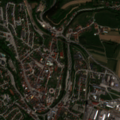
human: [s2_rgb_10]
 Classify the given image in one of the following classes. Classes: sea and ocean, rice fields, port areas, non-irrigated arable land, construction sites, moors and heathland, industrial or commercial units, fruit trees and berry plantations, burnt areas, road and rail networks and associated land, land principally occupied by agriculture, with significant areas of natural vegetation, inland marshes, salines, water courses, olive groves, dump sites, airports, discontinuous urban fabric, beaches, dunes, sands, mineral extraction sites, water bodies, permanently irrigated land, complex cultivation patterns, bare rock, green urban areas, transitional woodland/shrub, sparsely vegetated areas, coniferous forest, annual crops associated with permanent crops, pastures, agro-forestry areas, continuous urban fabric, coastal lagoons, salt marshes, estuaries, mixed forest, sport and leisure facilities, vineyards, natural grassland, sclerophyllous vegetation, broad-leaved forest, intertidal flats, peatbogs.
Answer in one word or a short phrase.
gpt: continuous urban fabric, discontinuous urban fabric, industrial or commercial units, non-irrigated arable land, mixed forest